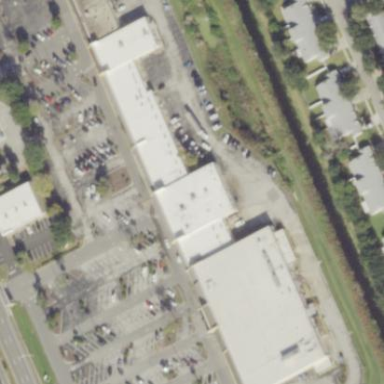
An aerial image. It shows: Commercial area.